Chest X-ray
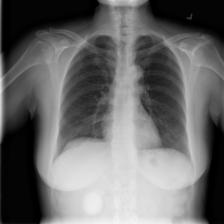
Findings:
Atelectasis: negative
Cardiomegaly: negative
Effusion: negative
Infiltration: negative
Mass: negative
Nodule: negative
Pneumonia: negative
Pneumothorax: negative
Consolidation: negative
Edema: negative
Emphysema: negative
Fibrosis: negative
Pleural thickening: negative
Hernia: negative